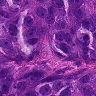
Metastatic tissue present: yes